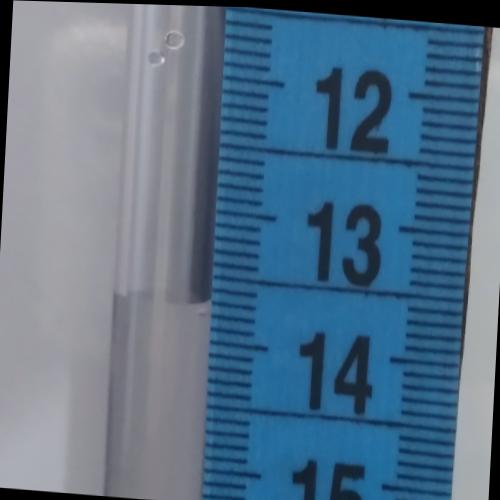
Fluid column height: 13.7 cm